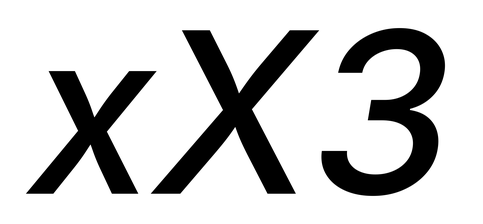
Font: Inter-Italic_Medium_Italic